Question: I have from the <URL>
'''
library(tidyverse)
library(tidytuesdayR)
library(scales)
#>
#> Attaching package: 'scales'
#> The following object is masked from 'package:purrr':
#>
#> discard
#> The following object is masked from 'package:readr':
#>
#> col_factor
library(widyr)
library(tidytext)
tt <- tt_load("2020-09-08")
#> --- Compiling #TidyTuesday Information for 2020-09-08 ----
#> --- There are 3 files available ---
#> --- Starting Download ---
#>
#> Downloading file 1 of 3: 'friends.csv'
#> Downloading file 2 of 3: 'friends_info.csv'
#> Downloading file 3 of 3: 'friends_emotions.csv'
#> --- Download complete ---
library(glue)
episodes <- tt$friends_info %>%
mutate(full_title = glue("{ season }.{ episode } { title }"),
full_title = fct_reorder(full_title, season + .001 * episode))
friends <- tt$friends %>%
inner_join(episodes, by = c("season", "episode"))
main_cast <- friends %>%
count(speaker, sort = TRUE) %>%
head(6)
friends %>%
unite(scene_id, season, episode, scene) %>%
count(speaker, scene_id) %>%
semi_join(main_cast, by = "speaker") %>%
pairwise_cor(speaker, scene_id, n, sort = TRUE) %>%
mutate(item2 = reorder_within(item2, correlation, item1)) %>%
ggplot(aes(correlation, item2)) +
geom_col(aes(fill = item1), show.legend = FALSE) +
scale_y_reordered() +
facet_wrap(~ item1, scales = "free_y") +
labs(x = "Correlation between characters appearing in a scene",
y = "Other character")
'''

<URL>
I would like to recreate that image but grouping by season
My problem is that the result of 'pairwise_cor()' removes information on 'season' and doing a 'group_by()' before 'pairwise_cor()' does not lead to aggregation by 'season'.
How can I evaluate the same plots but for each season separately?
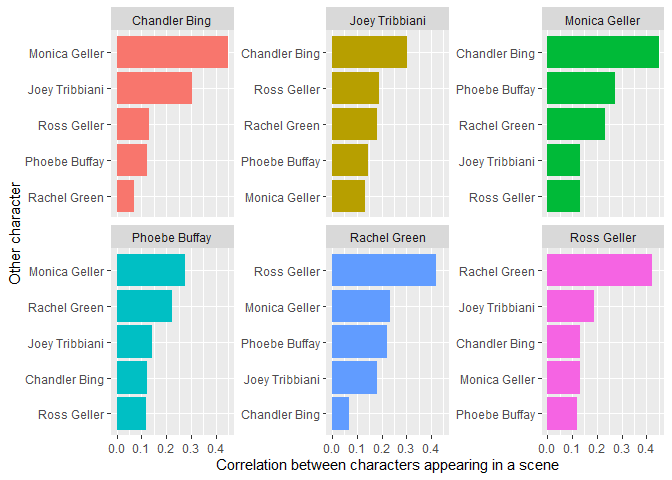
Answer: You can do this by nesting your data by season, running 'pairwise_cor' via 'map' on the resultant 'data' column, then unnesting.
It's difficult to know how you want the final plot to look (since it would have 60 different panels), so here is an example of using all 10 seasons worth of data for a faceted heatmap:
'''
friends %>%
unite(scene_id, episode, scene) %>%
count(speaker, season, scene_id) %>%
semi_join(main_cast, by = "speaker") %>%
nest(data = -season) %>%
mutate(data = map(data,
~pairwise_cor(.x, speaker, scene_id, n, sort = TRUE)
)) %>%
unnest(data) %>%
mutate(season = factor(paste('Season', season), paste('Season', 1:10))) %>%
ggplot(aes(item1, item2, fill = correlation)) +
geom_tile(color = 'black') +
scale_fill_viridis_c() +
scale_x_discrete(expand = c(0, 0)) +
scale_y_discrete(expand = c(0, 0)) +
facet_wrap(~ season, nrow = 2) +
theme_minimal() +
coord_fixed() +
theme(axis.text.x = element_text(angle = 90),
panel.grid = element_blank(),
panel.border = element_rect(fill = NA))
'''
<URL>